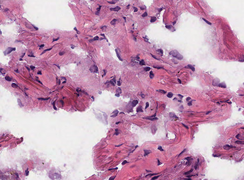
Tumor epithelial tissue: no
Tumor-associated stroma tissue: no
Normal tissue: yes